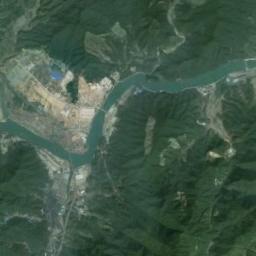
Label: river